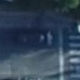
Vehicle type: Car